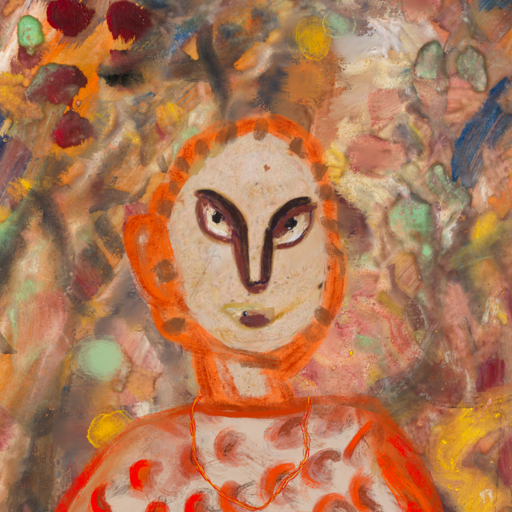
Background: Mother_And_Son_Mother, Head And Neck Front: Rupkatha, Face Front: After_Raid, Bust: Rupkatha, Hair Front: Blank, Head Accessory: Blank, Second Necklace: Gypsy_Mother_2, Necklace: Blank, Baby: Blank